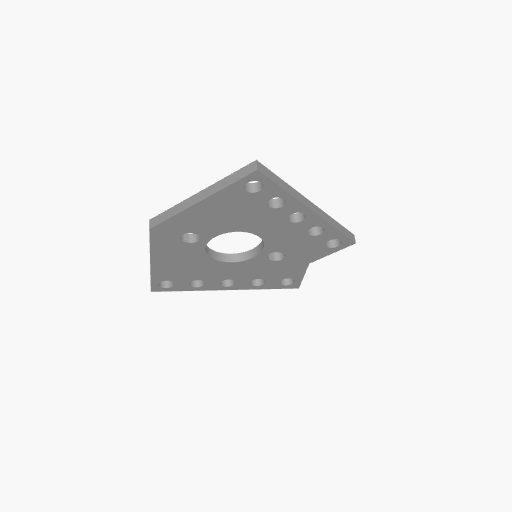
Part: FlatPatternBracket2-2